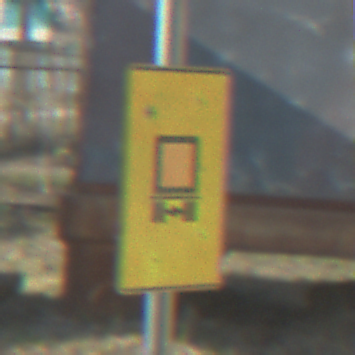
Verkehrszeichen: KennzeichnungspflichtigeFahrzeugeGefaehrlicheGueterOhnePfeilsymbol
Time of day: MorningAfternoon
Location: Outdoor (Suburban)
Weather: Clear
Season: NotSpecified
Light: Natural